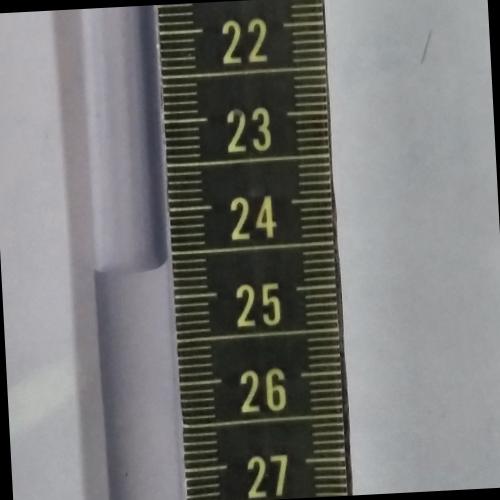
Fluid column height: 24.6 cm